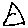
Label: triangle